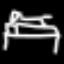
Label: bed